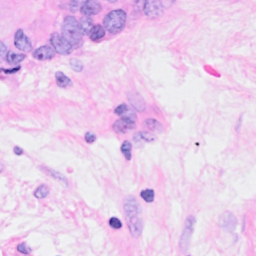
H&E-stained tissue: Breast